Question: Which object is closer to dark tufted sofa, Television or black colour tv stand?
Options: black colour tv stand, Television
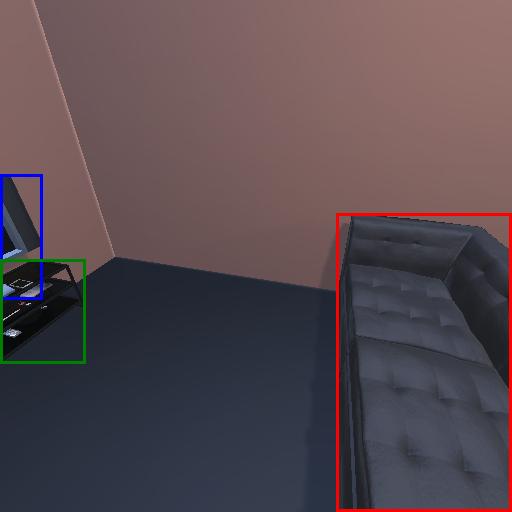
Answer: black colour tv stand